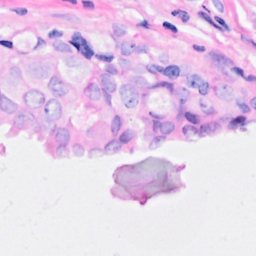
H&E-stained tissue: Breast